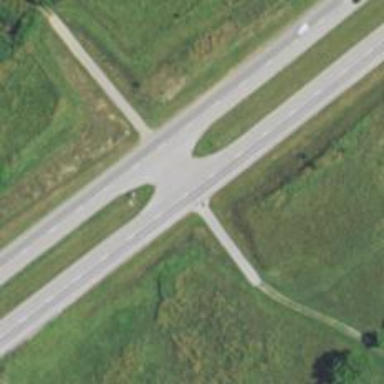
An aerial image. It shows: Trunk highway.